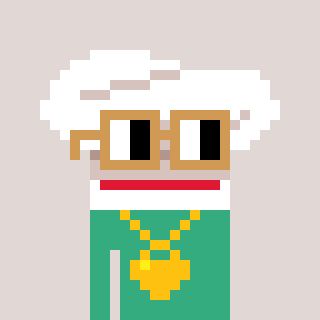
a pixel art character with square brown glasses, a chef hat-shaped head and a teal-colored body on a warm background